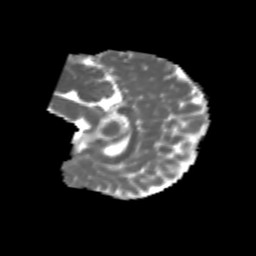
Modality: MD
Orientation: sagittal
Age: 8
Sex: male
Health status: healthy